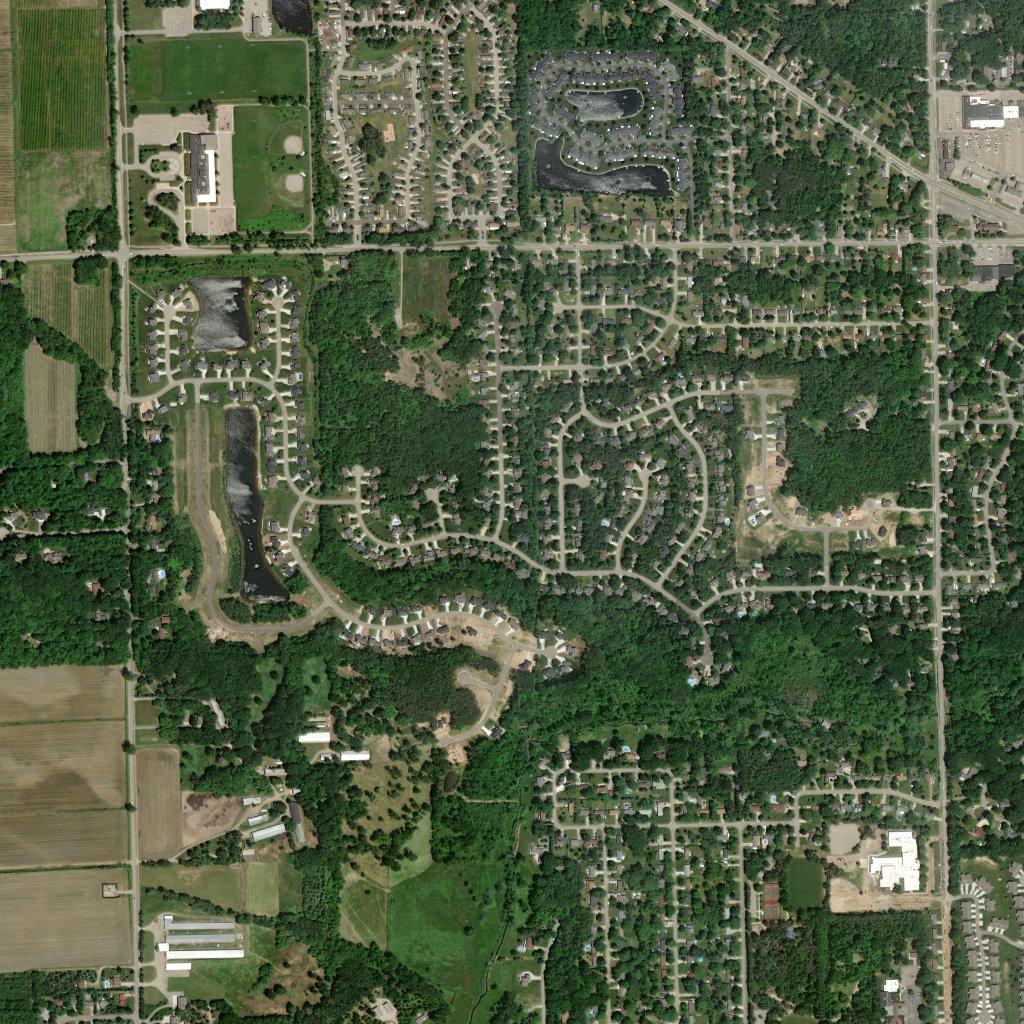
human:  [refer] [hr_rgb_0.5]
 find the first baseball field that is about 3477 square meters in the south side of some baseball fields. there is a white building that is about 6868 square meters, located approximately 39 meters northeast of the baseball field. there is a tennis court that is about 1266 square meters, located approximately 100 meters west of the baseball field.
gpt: <box>[[81, 85, 84, 88, 0]]</box>